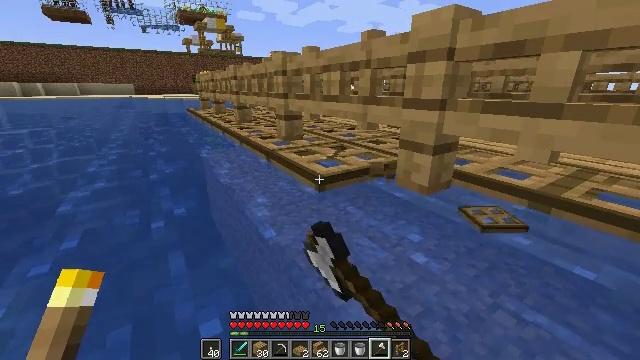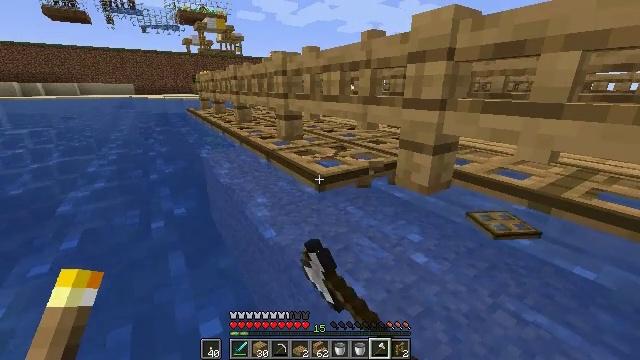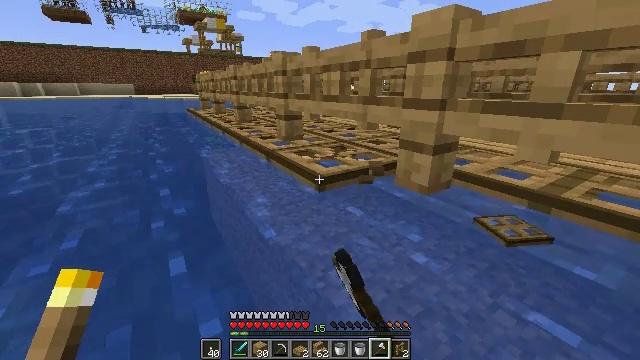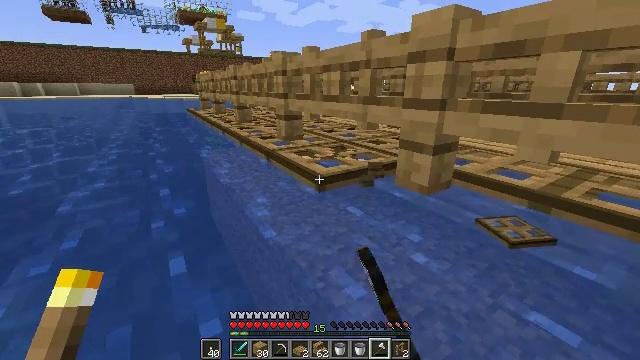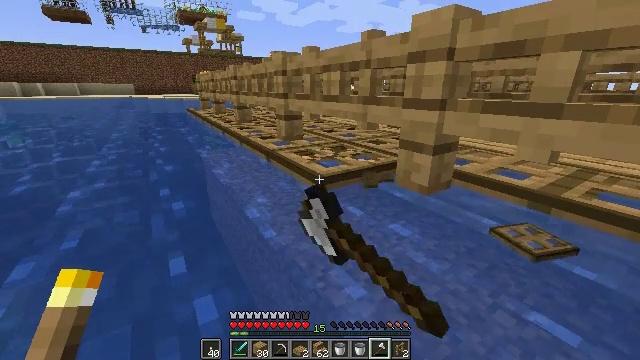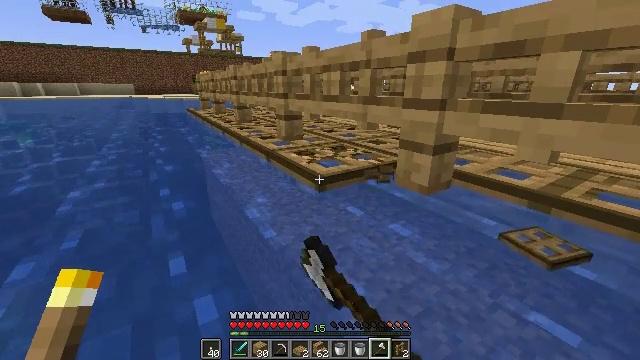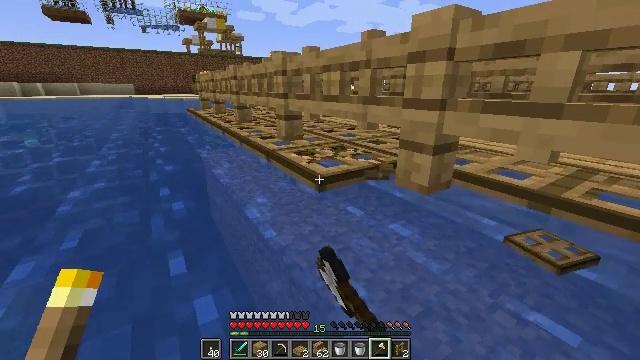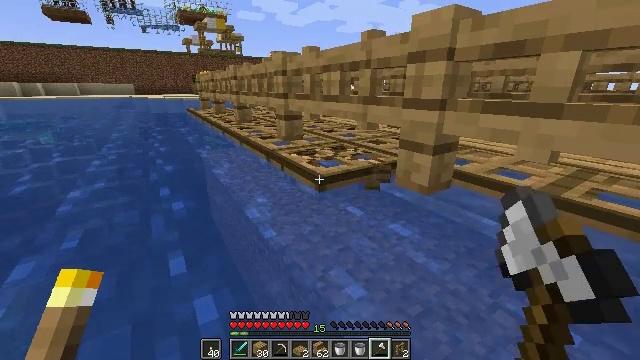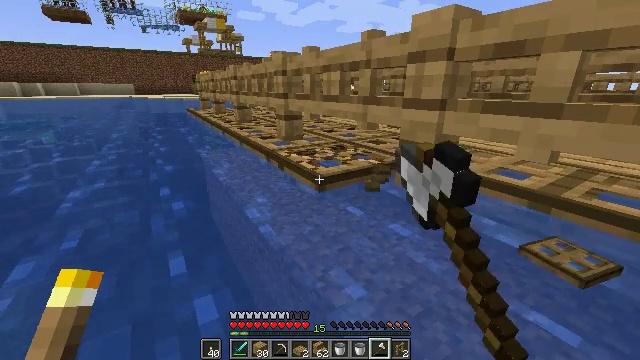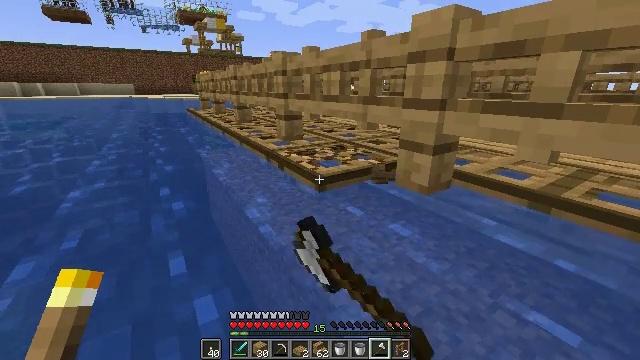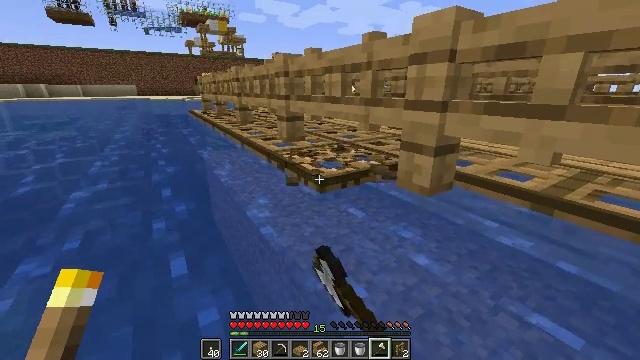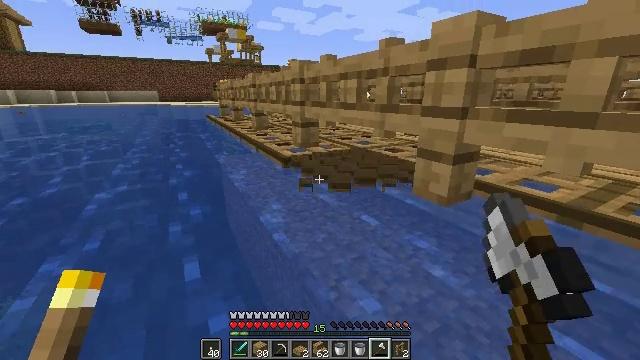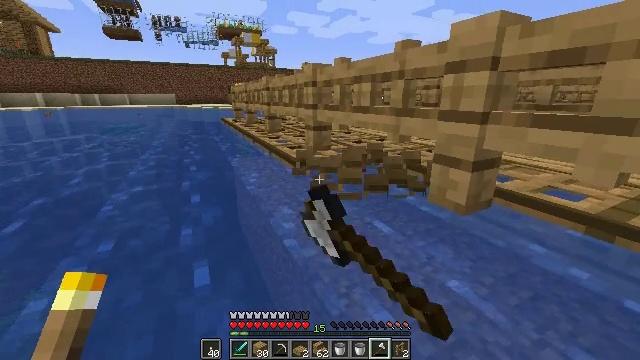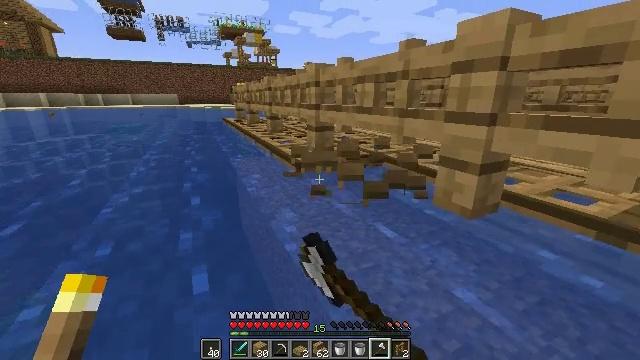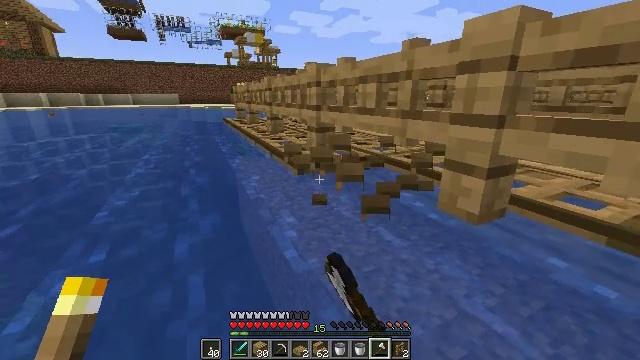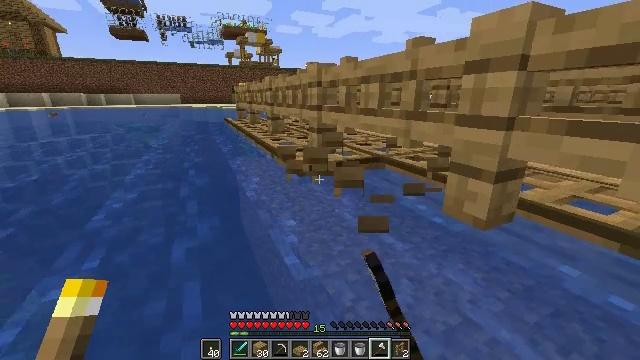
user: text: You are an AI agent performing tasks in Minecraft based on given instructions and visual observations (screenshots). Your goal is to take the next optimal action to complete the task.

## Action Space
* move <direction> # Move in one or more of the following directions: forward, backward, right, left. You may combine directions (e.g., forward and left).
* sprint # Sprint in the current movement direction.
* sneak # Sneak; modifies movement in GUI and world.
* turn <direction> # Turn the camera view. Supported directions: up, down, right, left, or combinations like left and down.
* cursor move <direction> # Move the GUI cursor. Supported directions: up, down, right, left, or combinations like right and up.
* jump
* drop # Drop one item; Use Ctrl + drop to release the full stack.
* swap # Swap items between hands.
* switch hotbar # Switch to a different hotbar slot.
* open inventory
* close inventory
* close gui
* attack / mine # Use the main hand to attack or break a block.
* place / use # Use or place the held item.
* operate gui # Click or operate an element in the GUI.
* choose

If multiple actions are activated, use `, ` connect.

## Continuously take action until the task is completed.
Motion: motion action
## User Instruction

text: Get the oak trapdoor back into your inventory.
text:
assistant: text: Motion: attack / mine
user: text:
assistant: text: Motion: attack / mine
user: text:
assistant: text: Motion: attack / mine
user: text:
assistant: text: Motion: attack / mine
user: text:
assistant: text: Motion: attack / mine
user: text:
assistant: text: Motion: attack / mine
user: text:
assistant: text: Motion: attack / mine
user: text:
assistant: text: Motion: attack / mine
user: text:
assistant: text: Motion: attack / mine
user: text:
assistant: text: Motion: attack / mine
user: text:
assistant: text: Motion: move forward, turn left and up, attack / mine
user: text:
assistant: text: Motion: move forward, turn left, attack / mine
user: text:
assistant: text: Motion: move forward, attack / mine
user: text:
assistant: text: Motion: move forward, attack / mine
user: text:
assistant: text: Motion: attack / mine
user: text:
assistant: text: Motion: attack / mine
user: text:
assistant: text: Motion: attack / mine
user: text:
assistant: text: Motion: attack / mine
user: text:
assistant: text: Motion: attack / mine
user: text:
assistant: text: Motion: attack / mine
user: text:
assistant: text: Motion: attack / mine
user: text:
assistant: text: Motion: turn left, attack / mine
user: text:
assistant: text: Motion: attack / mine
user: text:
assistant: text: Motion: attack / mine
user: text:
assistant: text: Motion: attack / mine
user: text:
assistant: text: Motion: attack / mine
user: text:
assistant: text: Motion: attack / mine
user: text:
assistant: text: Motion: attack / mine
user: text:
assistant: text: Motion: move forward, attack / mine
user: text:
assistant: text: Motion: move forward, attack / mine